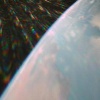
Label: sunburn